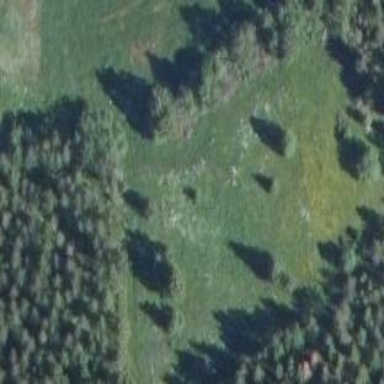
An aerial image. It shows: Beautiful meadow.